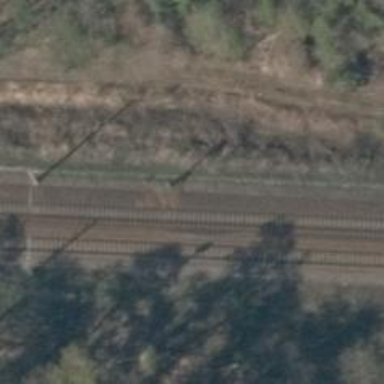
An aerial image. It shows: Railway signal.